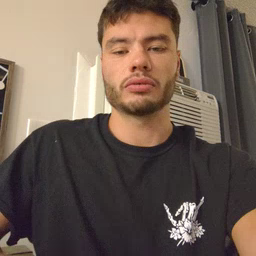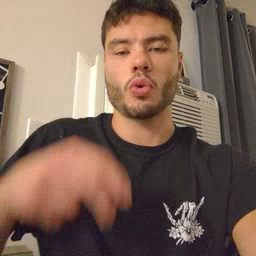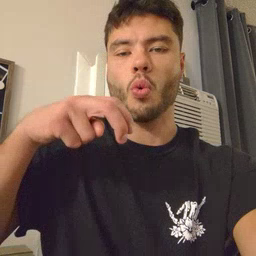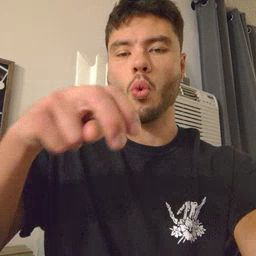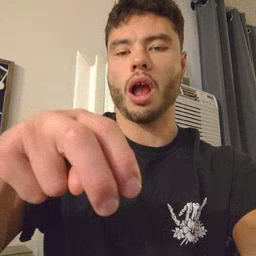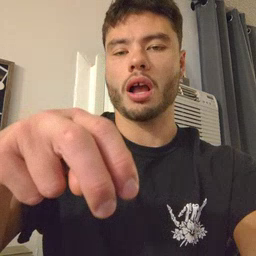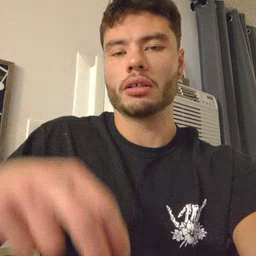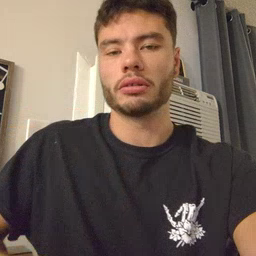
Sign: ride